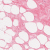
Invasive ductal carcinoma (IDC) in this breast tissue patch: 0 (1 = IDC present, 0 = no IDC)